Question: I am learning c++ and Gtk+ GUI i am totally newbie and I can't find good tutorials, i have faced this problem so I will write a question here.
When i click on update button i get this error:
Segmentation fault
There is picture below explaining my problem.
---
Am i doing something wrong?
'''
#include <iostream>
#include <gtkmm-3.0/gtkmm.h>
using namespace std;
Gtk::Window* window = 0;
Gtk::TextView* textview = 0;
Glib::RefPtr<Gtk::TextBuffer> text;
static void quit();
static void update();
int main(int argc, char *argv[])
{
Glib::RefPtr<Gtk::Application> app = Gtk::Application::create(argc, argv, "org.gtkmm.example");
//Load the GtkBuilder file and instantiate its widgets:
Glib::RefPtr<Gtk::Builder> refBuilder = Gtk::Builder::create();
try {
refBuilder->add_from_file("window.glade");
}
catch(const Glib::FileError& ex) {
std::cerr << "FileError: " << ex.what() << std::endl;
return 1;
}
catch(const Glib::MarkupError& ex) {
std::cerr << "MarkupError: " << ex.what() << std::endl;
return 1;
}
catch(const Gtk::BuilderError& ex) {
std::cerr << "BuilderError: " << ex.what() << std::endl;
return 1;
}
//Get the GtkBuilder-instantiated Window:
refBuilder->get_widget("window1", window);
if(window) {
window->set_title("GUI");
window->set_size_request(600, 400);
window->set_resizable(false);
text = Gtk::TextBuffer::create();
text->set_text("123");
Gtk::Button* uButton = 0;
refBuilder->get_widget("button2", uButton);
if(uButton) {
uButton->signal_clicked().connect(sigc::ptr_fun(update));
}
Gtk::Button* qButton = 0; // Quit button
refBuilder->get_widget("button1", qButton);
if(qButton) {
qButton->signal_clicked().connect(sigc::ptr_fun(quit));
}
app->run(*window);
}
delete window;
return 0;
}
static void quit() {
if(window) window->hide(); //hide() will cause main::run() to end.
}
static void update() {
textview->set_buffer(text);
}
'''

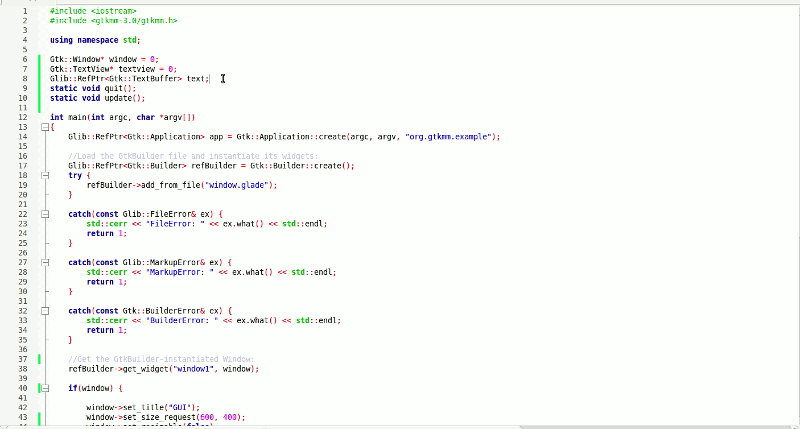
Answer: You start with
'''
Gtk::TextView* textview = 0;
'''
Later you do:
'''
textview->set_buffer(text);
'''
Maybe I missed something but at no point I see you point textview at an actual textview object.
I would expect something like:
'''
refBuilder->get_widget("???", textview );
'''
during initialization.
Also you should use 'nullptr' instead of 0. Or 'NULL' assuming you do not use c++11